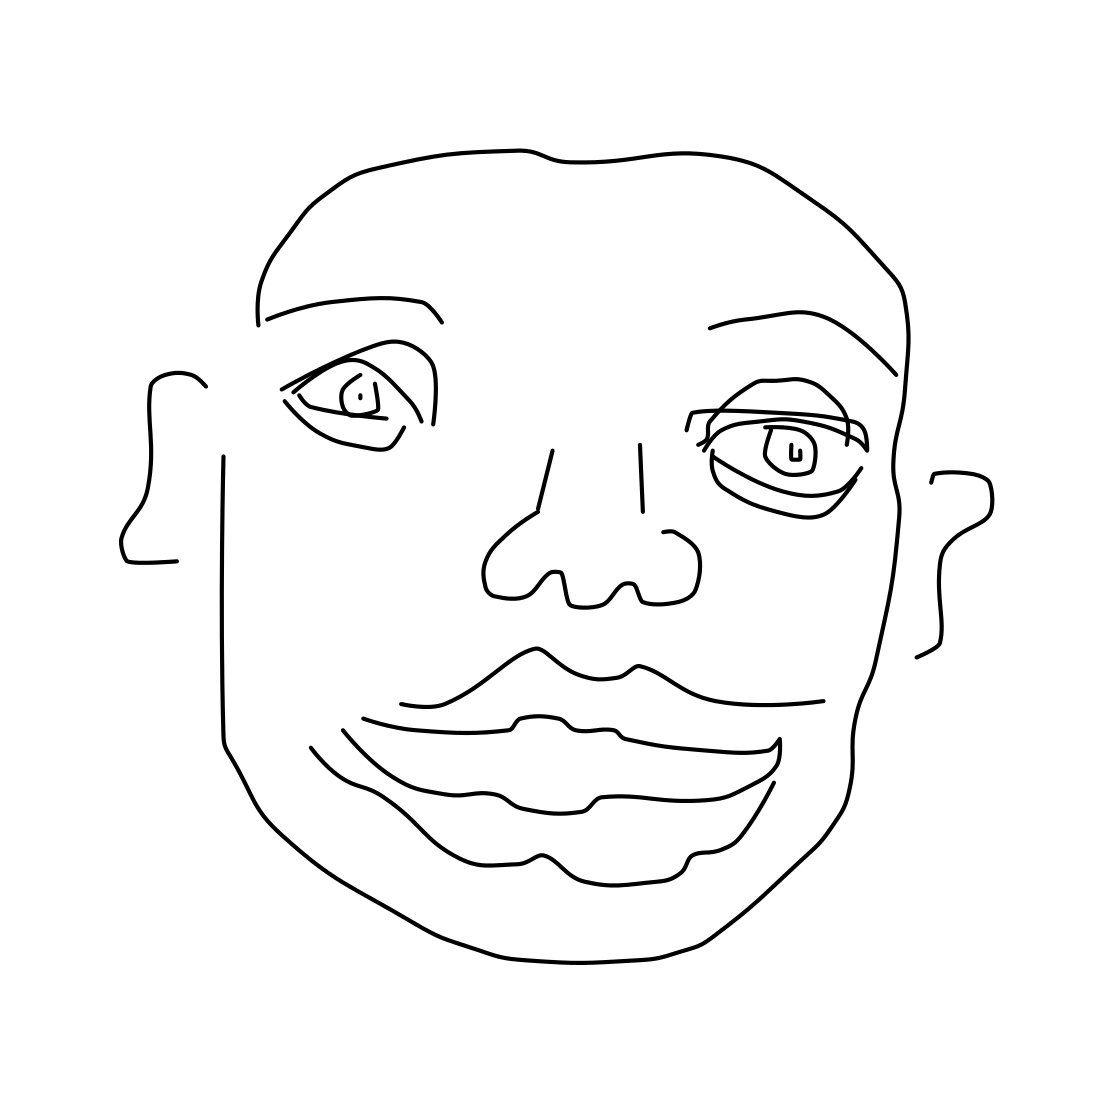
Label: face